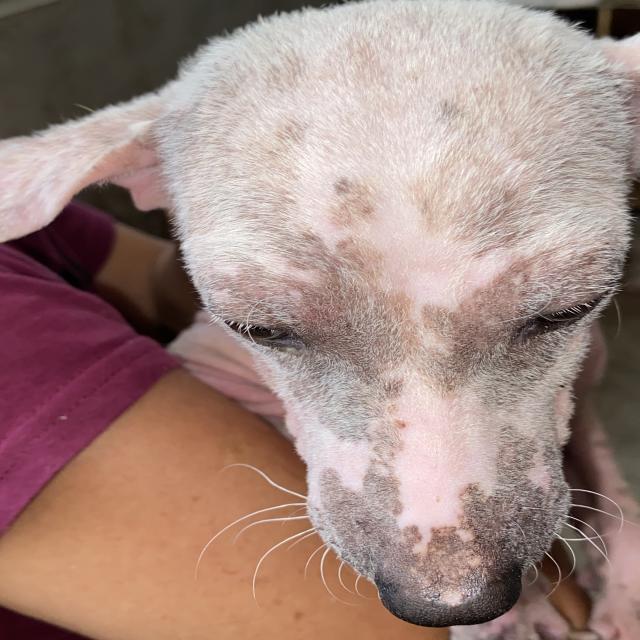
Canine demodicosis (Demodex mange) — caused by Demodex canis mites. Presents with alopecia, follicular papules, pustules, and comedones. Often localized on face and forelimbs.